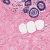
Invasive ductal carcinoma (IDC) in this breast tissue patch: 0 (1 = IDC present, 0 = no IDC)